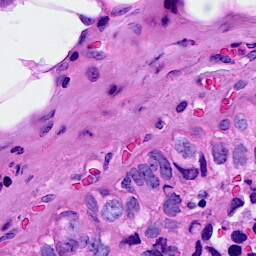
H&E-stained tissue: Breast